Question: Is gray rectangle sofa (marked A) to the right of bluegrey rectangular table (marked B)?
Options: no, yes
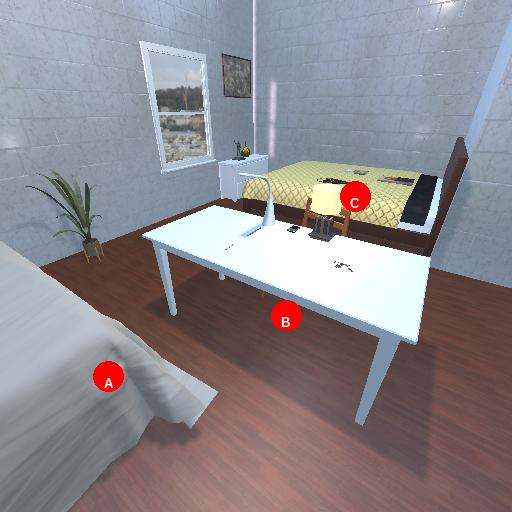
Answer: no